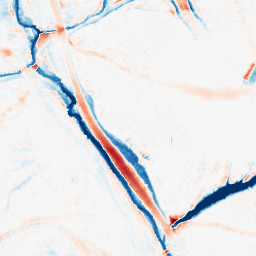
Category: morphological
Decomposition family: morphological_ellipse
Decomposition parameters: operation: average
width: 20
height: 20
Upsampling method: cubic_catmull_rom
Upsampling parameters: scale: 4
Upsampling scale: 4